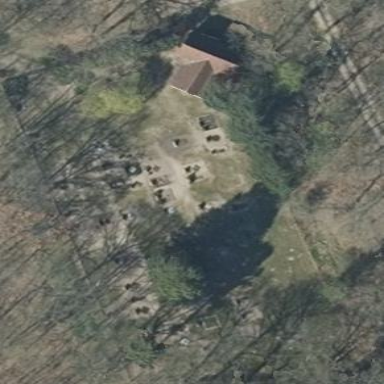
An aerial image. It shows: Cemetery.